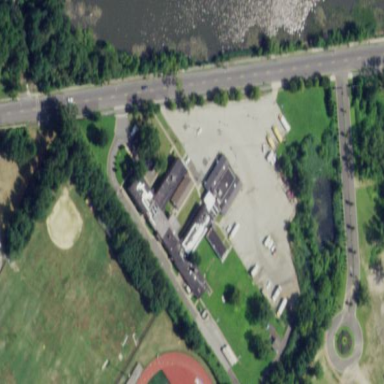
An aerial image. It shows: School building with school amenities.